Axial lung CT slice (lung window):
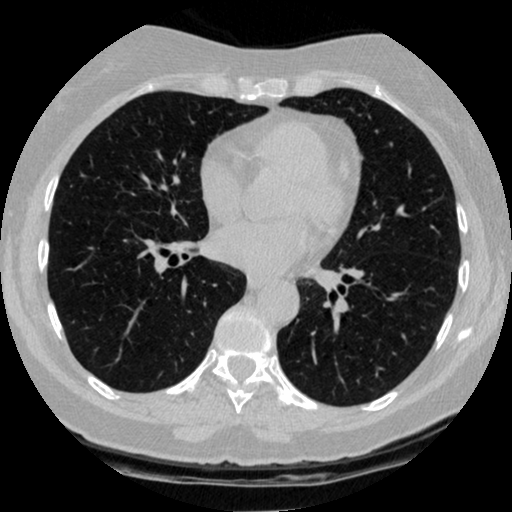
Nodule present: no